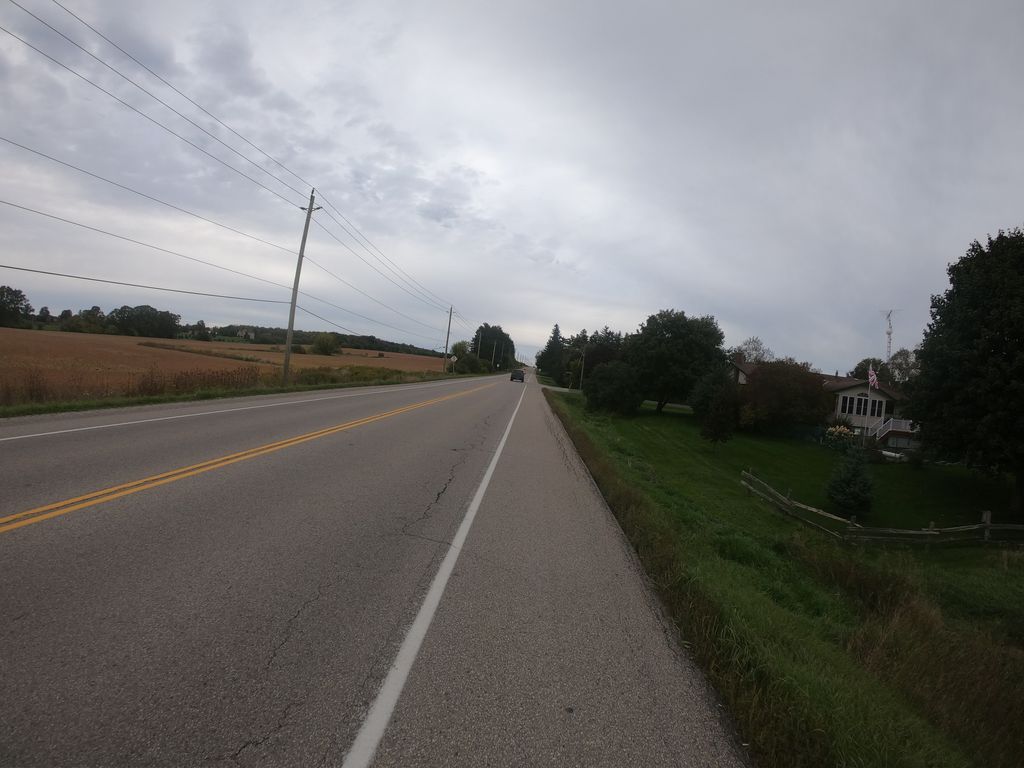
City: kitchener-waterloo